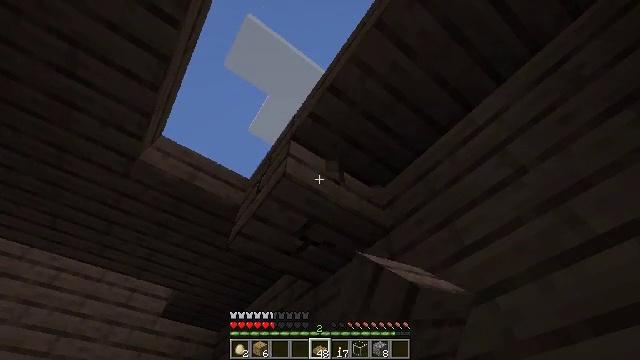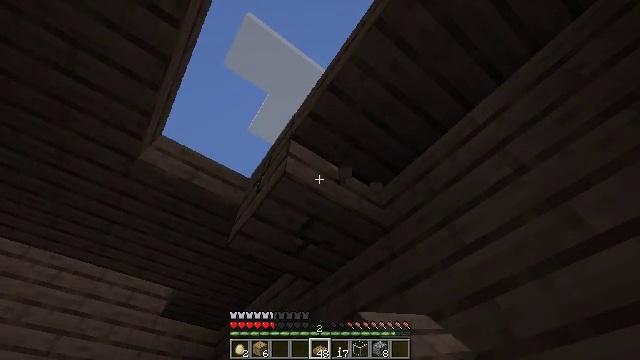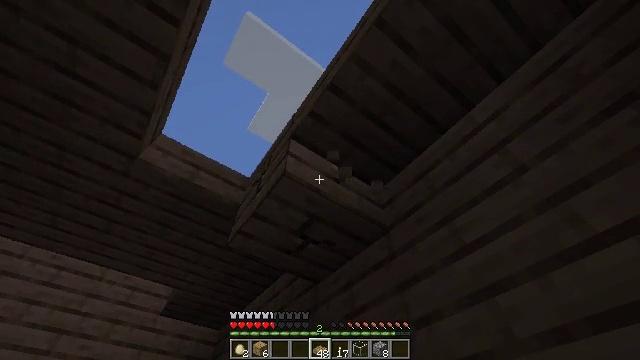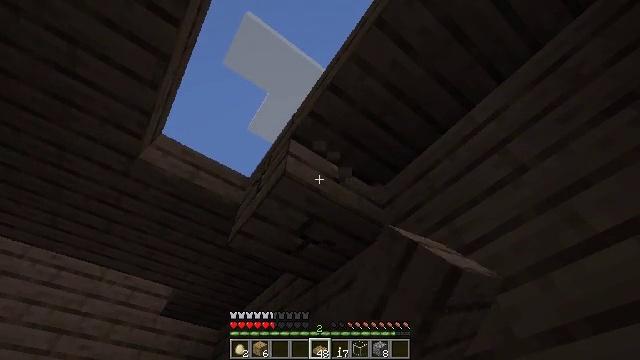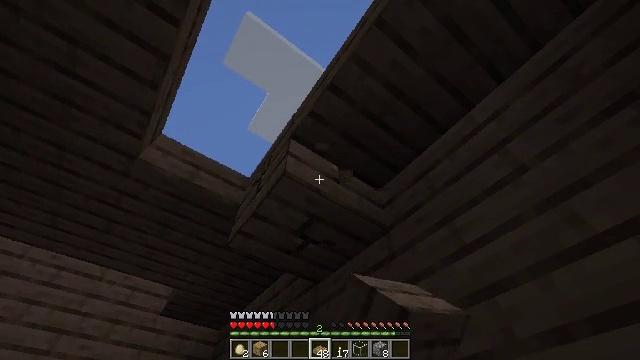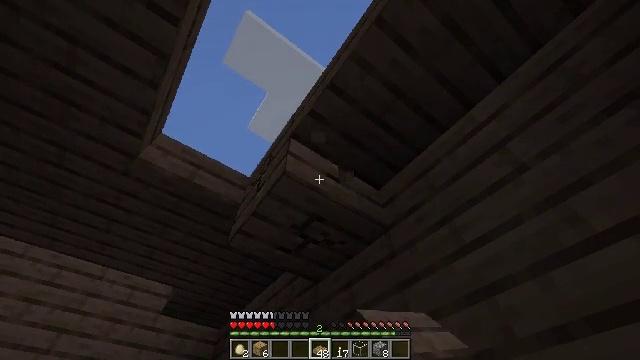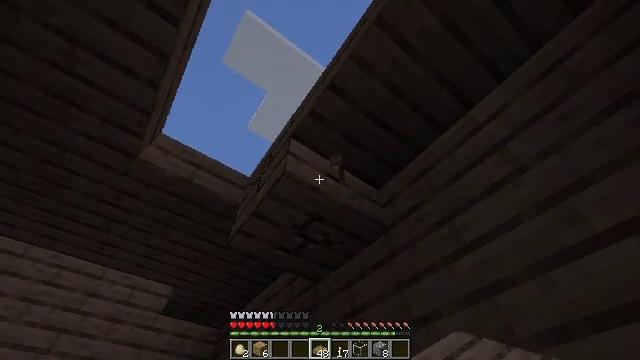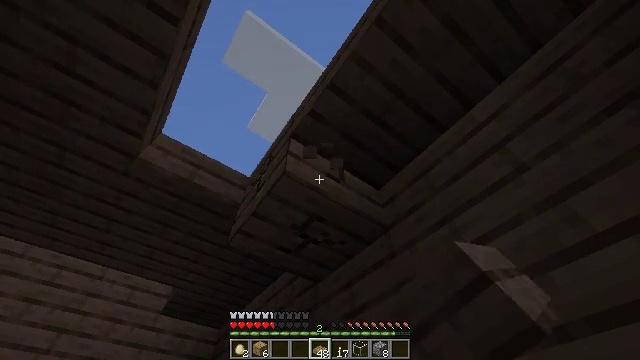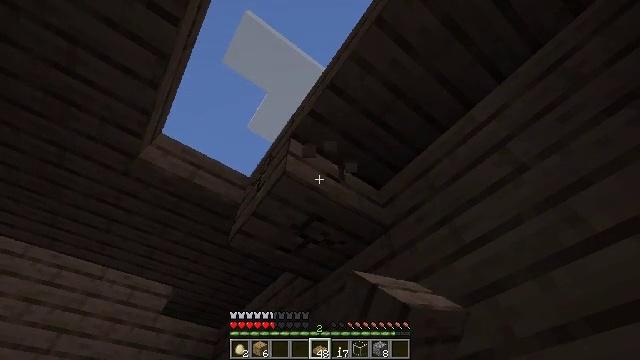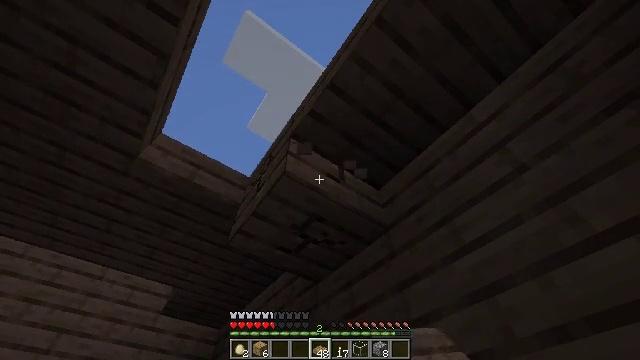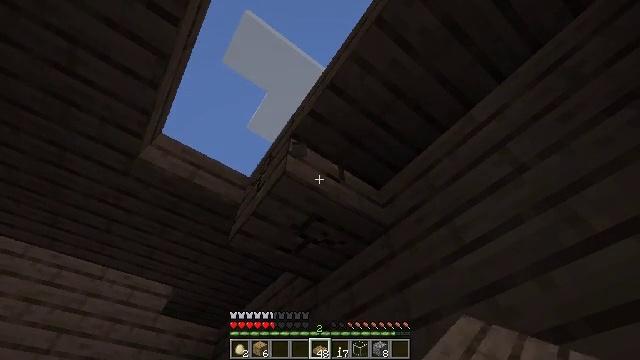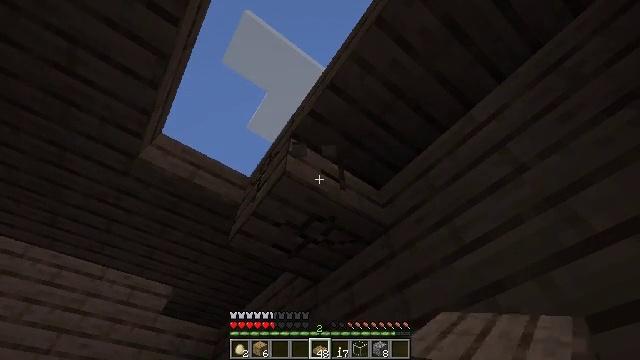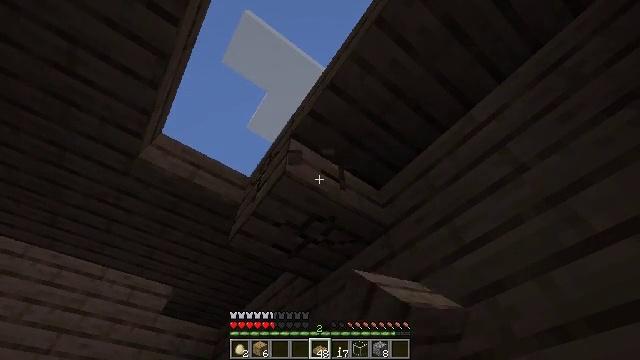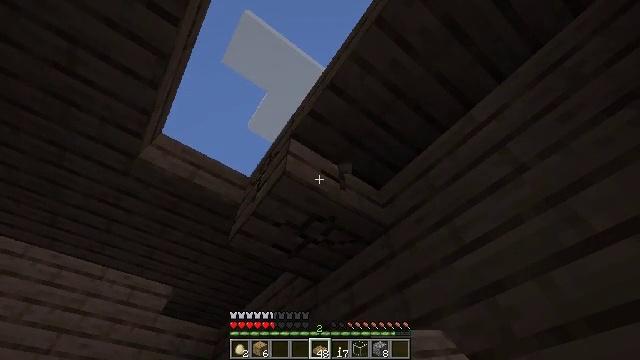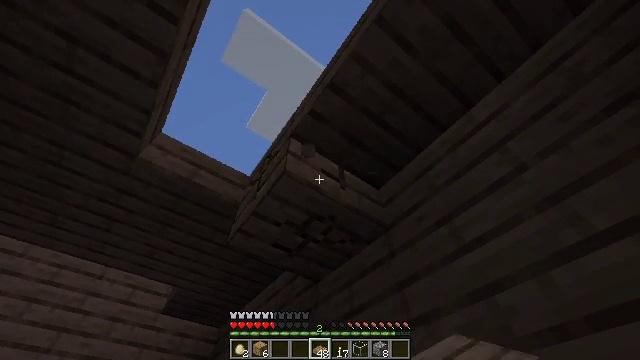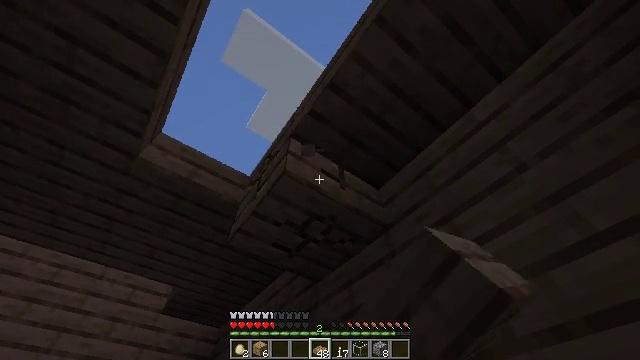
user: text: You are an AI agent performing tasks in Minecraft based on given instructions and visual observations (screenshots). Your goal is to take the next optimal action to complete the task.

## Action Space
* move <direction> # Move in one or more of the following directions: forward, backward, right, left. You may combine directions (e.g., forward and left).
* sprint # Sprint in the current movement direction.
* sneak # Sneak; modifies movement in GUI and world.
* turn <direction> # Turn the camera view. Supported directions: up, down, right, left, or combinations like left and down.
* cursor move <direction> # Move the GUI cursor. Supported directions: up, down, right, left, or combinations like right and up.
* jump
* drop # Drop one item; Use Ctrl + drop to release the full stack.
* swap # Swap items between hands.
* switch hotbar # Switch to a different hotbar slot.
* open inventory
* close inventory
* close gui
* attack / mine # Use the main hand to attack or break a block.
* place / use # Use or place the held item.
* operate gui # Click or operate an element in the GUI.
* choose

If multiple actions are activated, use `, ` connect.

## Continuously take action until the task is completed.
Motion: motion action
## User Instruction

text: Dig up the oak slab used in construction.
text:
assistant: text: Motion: attack / mine
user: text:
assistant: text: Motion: attack / mine
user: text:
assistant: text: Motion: attack / mine
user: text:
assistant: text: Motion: attack / mine
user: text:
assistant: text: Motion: attack / mine
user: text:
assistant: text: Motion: attack / mine
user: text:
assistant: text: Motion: attack / mine
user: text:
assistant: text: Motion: attack / mine
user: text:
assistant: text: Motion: attack / mine
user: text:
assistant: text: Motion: attack / mine
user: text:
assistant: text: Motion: attack / mine
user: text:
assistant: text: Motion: attack / mine
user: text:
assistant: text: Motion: attack / mine
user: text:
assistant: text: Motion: attack / mine
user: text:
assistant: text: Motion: attack / mine
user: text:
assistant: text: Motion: attack / mine
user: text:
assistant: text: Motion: attack / mine
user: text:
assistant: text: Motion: attack / mine
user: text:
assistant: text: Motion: attack / mine
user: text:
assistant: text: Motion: attack / mine
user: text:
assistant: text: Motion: attack / mine
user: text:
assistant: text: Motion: attack / mine
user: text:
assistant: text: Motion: attack / mine
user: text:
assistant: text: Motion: attack / mine
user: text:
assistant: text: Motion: attack / mine
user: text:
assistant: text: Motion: attack / mine
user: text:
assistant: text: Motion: attack / mine
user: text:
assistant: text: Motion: attack / mine
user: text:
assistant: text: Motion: attack / mine
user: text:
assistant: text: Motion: attack / mine